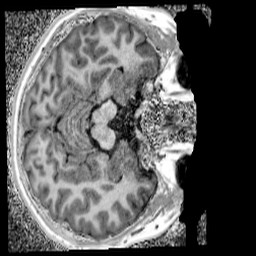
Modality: UNIT1_denoised
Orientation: axial
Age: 13
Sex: male
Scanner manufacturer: siemens
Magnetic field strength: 3 T
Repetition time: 4 s
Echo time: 0.00299 s